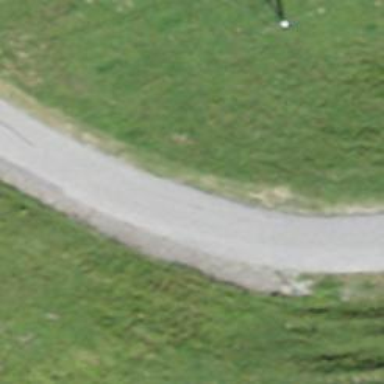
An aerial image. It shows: Unclassified road with asphalt surface.